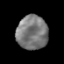
Tissue: prostate
Cell type: T cells
Senescence score: 0.3443
Nuclear area (px): 1036
Mean DAPI intensity: 121.526